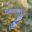
Label: 7